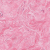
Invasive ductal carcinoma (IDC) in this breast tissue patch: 0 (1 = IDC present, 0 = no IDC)